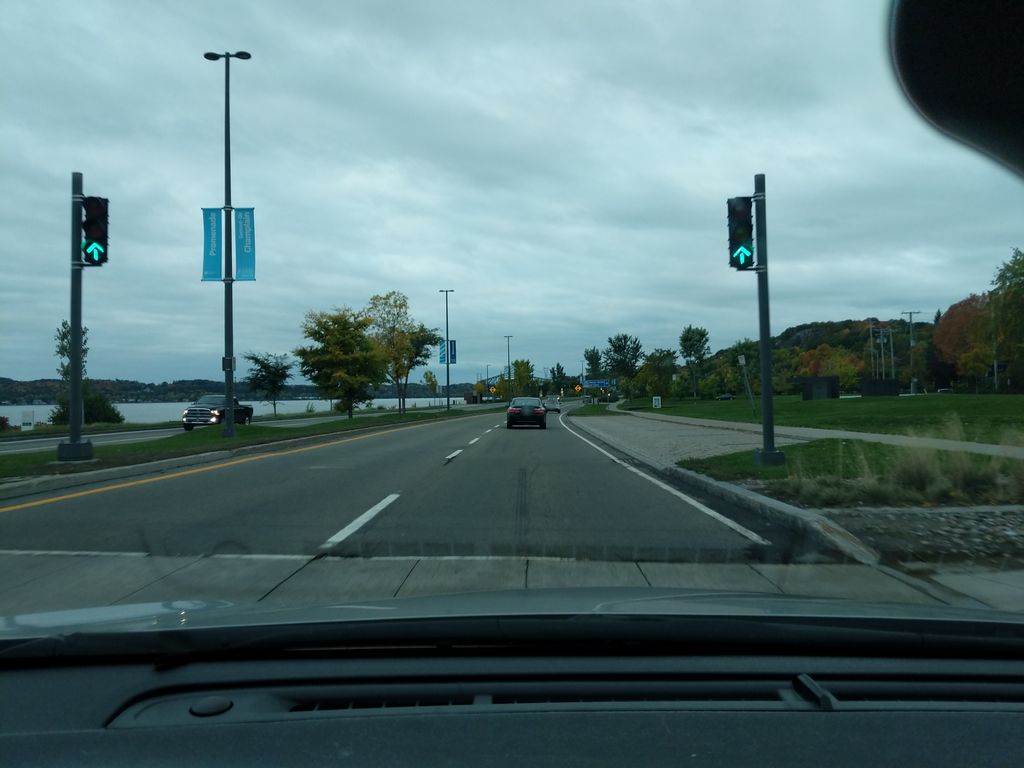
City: quebec_city